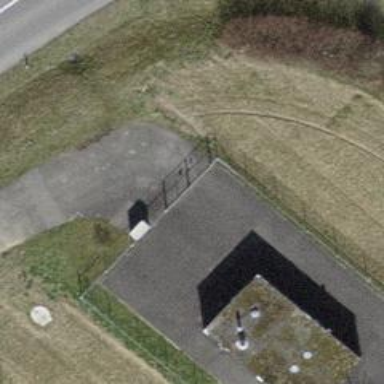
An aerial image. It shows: Gate.